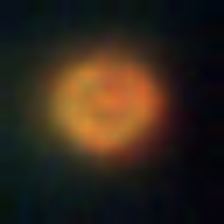
Taxon: NanoPlankton
Group: Other